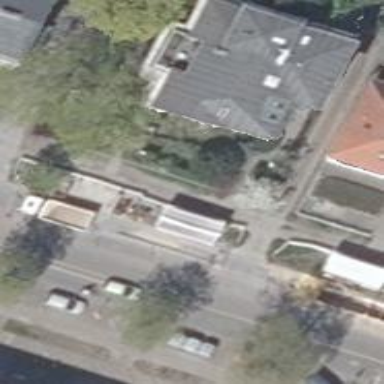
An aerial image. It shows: Veterinary facility.